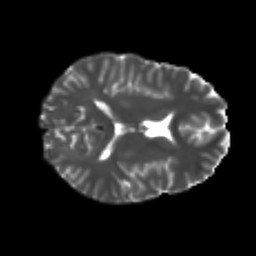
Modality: T2w
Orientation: axial
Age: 22
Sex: female
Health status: healthy
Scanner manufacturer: philips
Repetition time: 7.384 s
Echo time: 0.08599 s